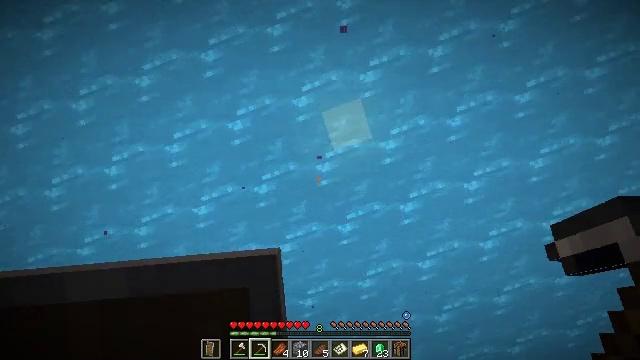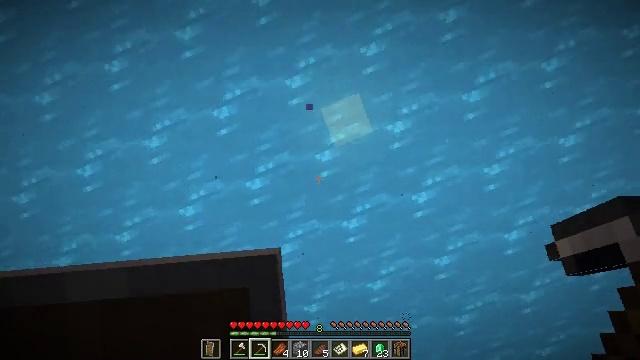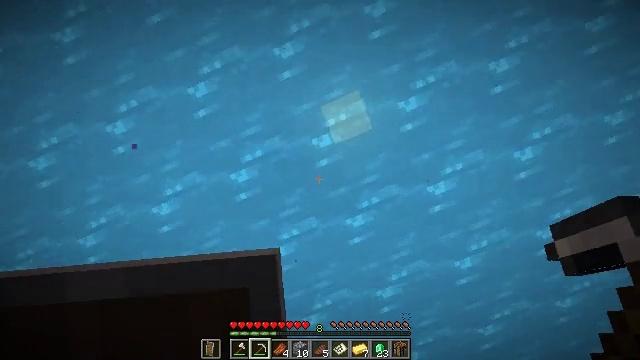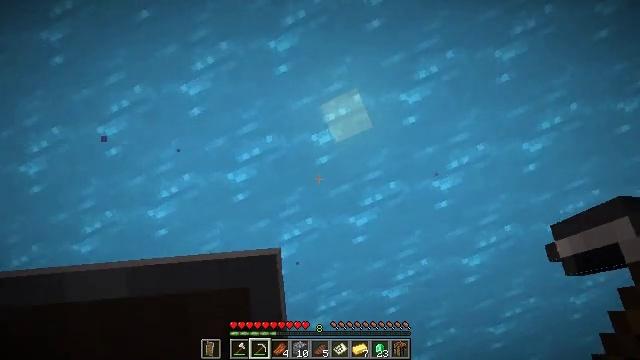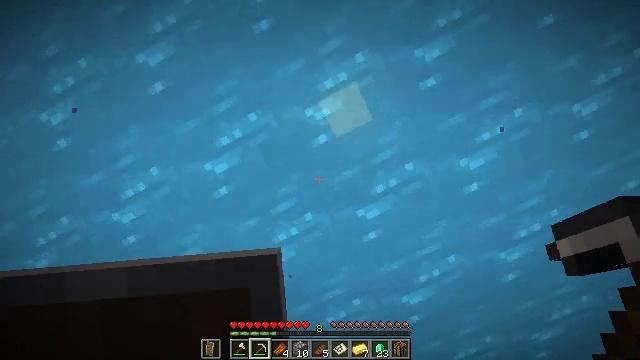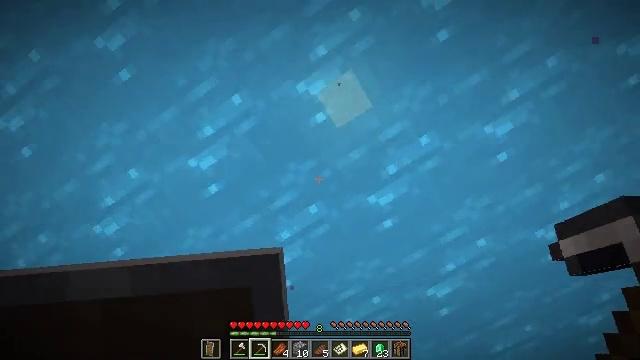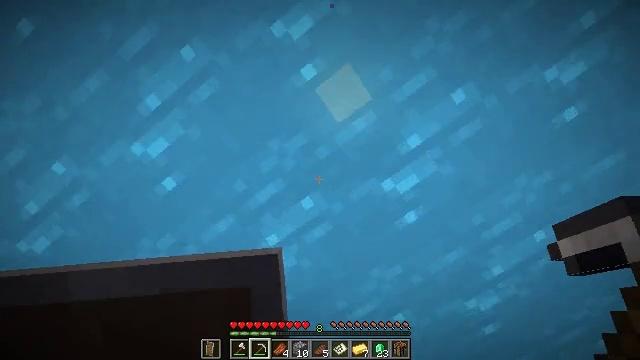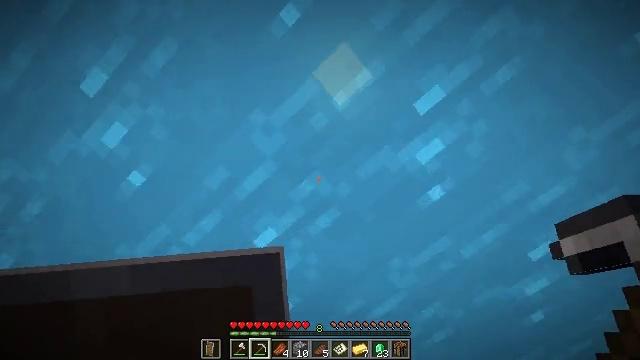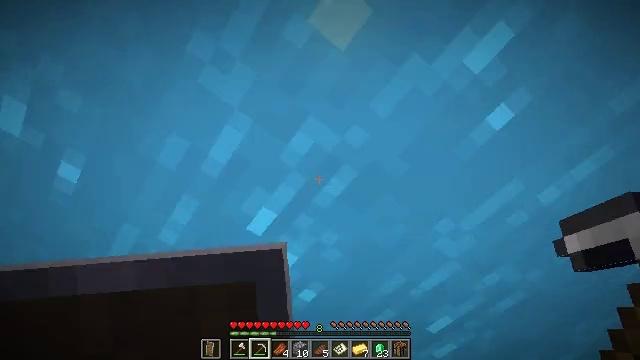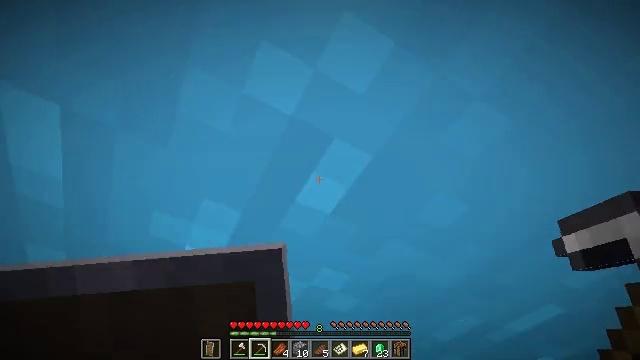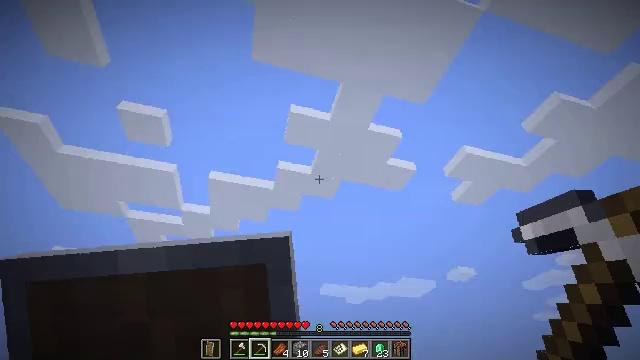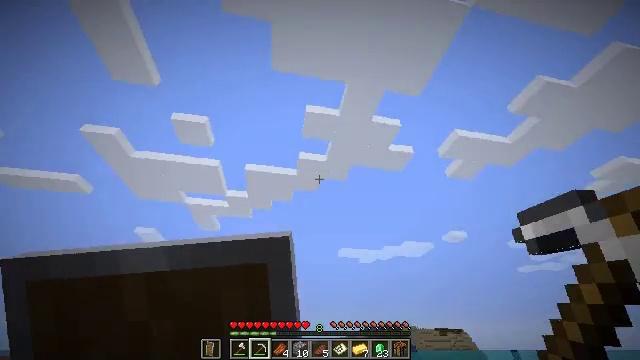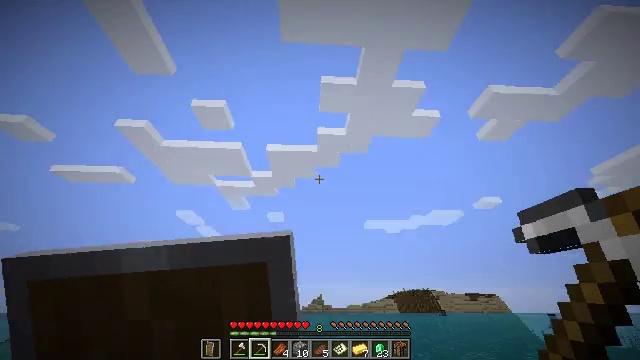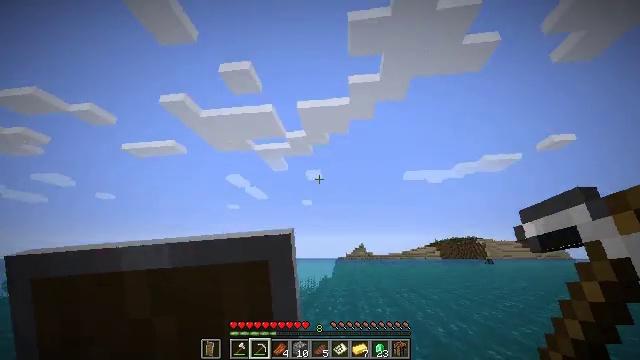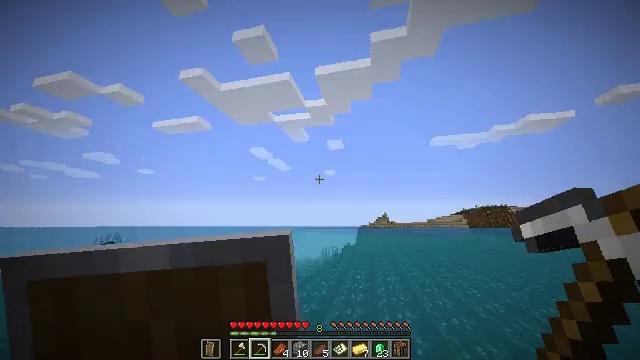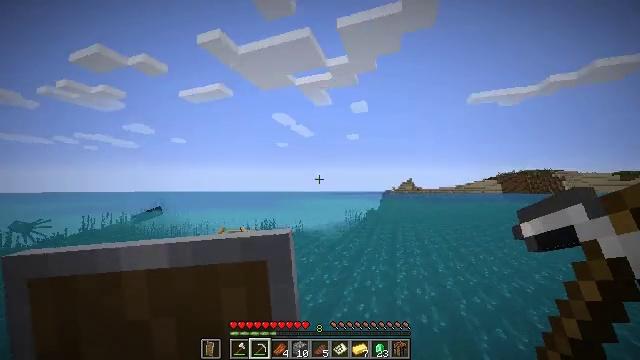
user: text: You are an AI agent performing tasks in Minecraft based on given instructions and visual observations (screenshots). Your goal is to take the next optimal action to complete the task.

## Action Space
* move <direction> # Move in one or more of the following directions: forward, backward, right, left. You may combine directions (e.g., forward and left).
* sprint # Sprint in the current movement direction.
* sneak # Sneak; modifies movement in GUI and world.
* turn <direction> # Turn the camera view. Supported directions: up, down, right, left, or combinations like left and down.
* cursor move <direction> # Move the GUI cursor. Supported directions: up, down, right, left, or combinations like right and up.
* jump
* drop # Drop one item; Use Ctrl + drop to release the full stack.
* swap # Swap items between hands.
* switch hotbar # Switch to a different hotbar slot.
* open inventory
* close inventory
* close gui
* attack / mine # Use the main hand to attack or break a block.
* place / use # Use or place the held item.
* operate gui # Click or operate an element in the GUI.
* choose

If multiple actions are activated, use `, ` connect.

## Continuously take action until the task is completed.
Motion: motion action
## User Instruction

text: Remove a filled map from the inventory.
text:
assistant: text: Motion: move forward, sprint, turn left, jump
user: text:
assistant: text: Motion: move forward, sprint, jump
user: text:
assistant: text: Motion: move forward, sprint, turn left, jump
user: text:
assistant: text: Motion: move forward, sprint, turn left, jump
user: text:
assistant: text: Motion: move forward, sprint, turn left and down, jump
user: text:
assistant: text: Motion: move forward, sprint, turn left, jump
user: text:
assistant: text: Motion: move forward, sprint, turn left and down, jump
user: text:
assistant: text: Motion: move forward, sprint, turn left and down, jump
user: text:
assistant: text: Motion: move forward, sprint, turn left and down, jump
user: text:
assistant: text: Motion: move forward, sprint, turn left and down, jump
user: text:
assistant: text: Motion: move forward, sprint, turn left and down, jump
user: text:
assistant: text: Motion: move forward, sprint, turn left and down, jump
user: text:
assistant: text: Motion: move forward, sprint, turn left and down, jump
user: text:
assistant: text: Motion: move forward, sprint, turn left and down, jump
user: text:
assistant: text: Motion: move forward, sprint, turn left and down, jump
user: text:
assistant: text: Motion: move forward, turn left and down, jump
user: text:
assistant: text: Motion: turn left and down
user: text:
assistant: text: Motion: turn left and down
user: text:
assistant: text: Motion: turn left and down
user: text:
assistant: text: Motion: move left, turn left and up
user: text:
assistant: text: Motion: move left
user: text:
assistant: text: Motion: move left
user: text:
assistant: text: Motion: move left
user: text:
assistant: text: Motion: move left, turn left
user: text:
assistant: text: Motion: move left, turn left and up
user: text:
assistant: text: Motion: move left, turn left and up
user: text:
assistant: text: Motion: move left, turn left
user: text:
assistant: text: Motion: move left, turn left
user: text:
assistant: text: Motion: move forward and move left, turn left
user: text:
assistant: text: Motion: move forward and move left, turn left